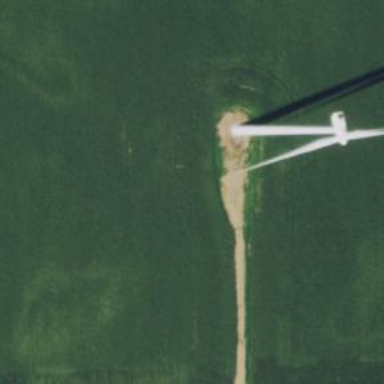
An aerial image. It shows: Wind generator with horizontal axis. The generator is wind turbine.